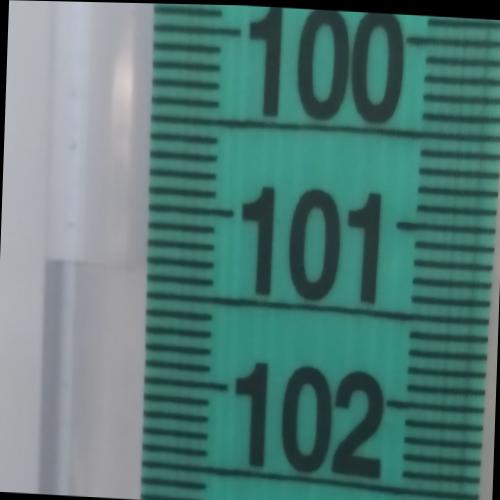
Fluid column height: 101.4 cm